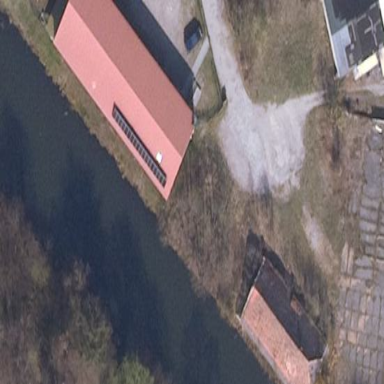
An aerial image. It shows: Building with canoe sports facilities.